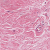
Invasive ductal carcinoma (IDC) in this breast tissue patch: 0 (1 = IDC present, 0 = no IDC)